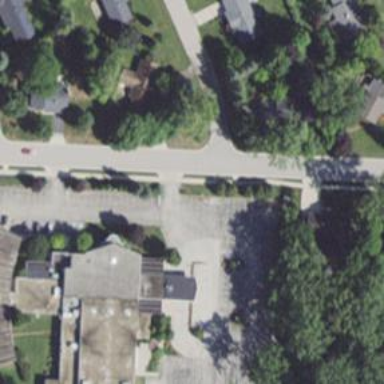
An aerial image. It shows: Footway.